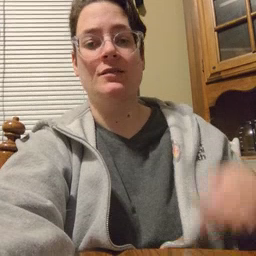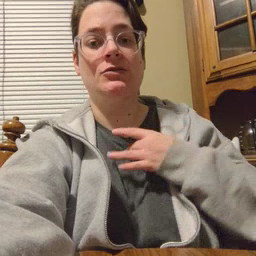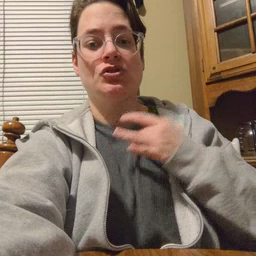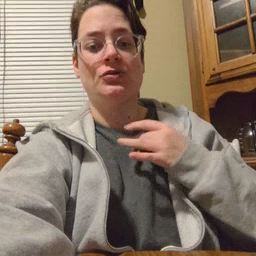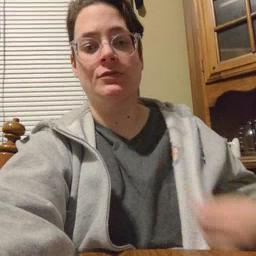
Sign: shirt